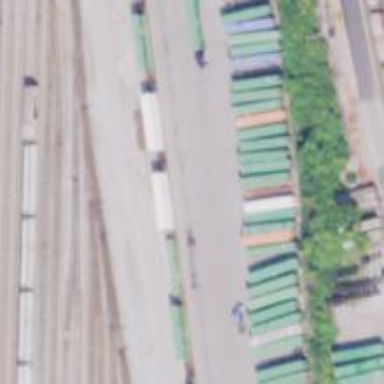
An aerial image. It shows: Railway yard.